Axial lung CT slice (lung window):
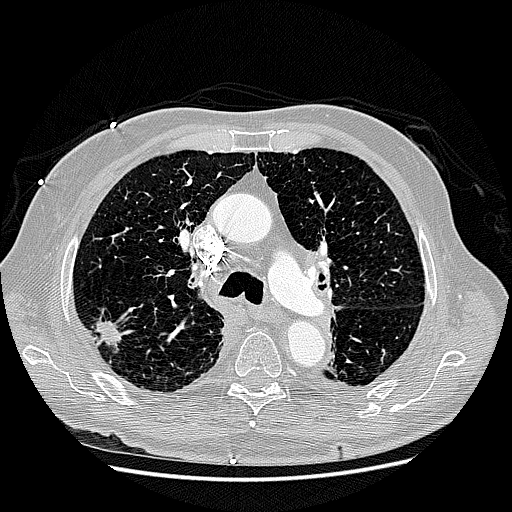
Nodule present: yes
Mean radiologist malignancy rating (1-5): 4.667